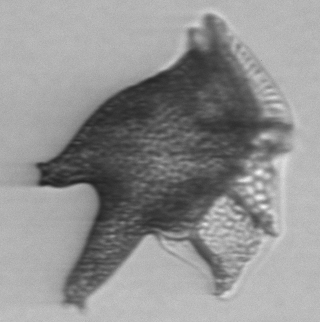
Label: Dinophysis_tripos